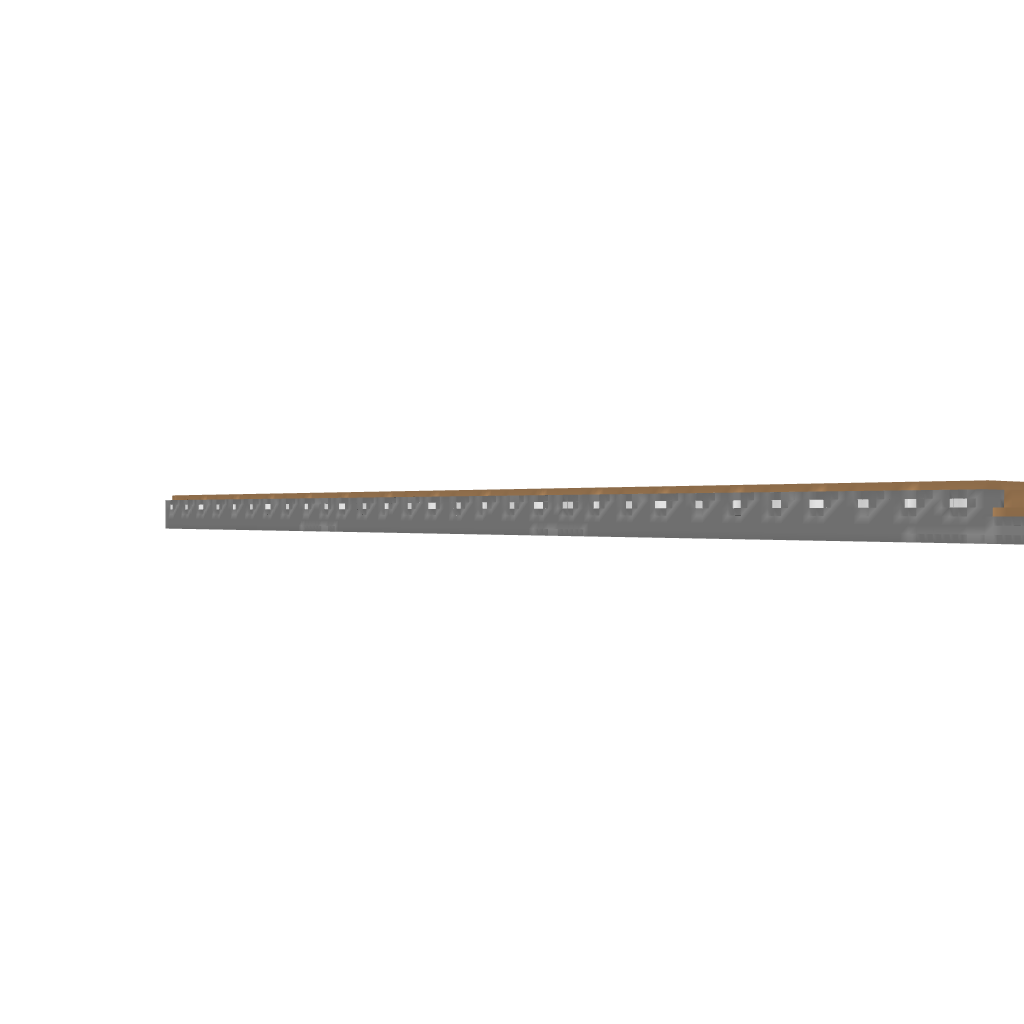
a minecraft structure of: Grand hotel bad low quality